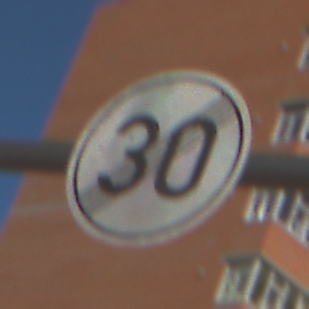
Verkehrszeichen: EndeGeschwindigkeit30
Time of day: MorningAfternoon
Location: Outdoor (Suburban)
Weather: PartlyCloudy
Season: NotSpecified
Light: Natural